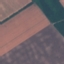
Label: AnnualCrop